Question: When I try to load the following page in IE7 & IE8 I receive an error:
<URL>
The error states: "attribute only valid in v:image inside google's main.js" (see attached)

This is a simple example of what is actually happening in my own application as well. Any idea of how I could resolve this?
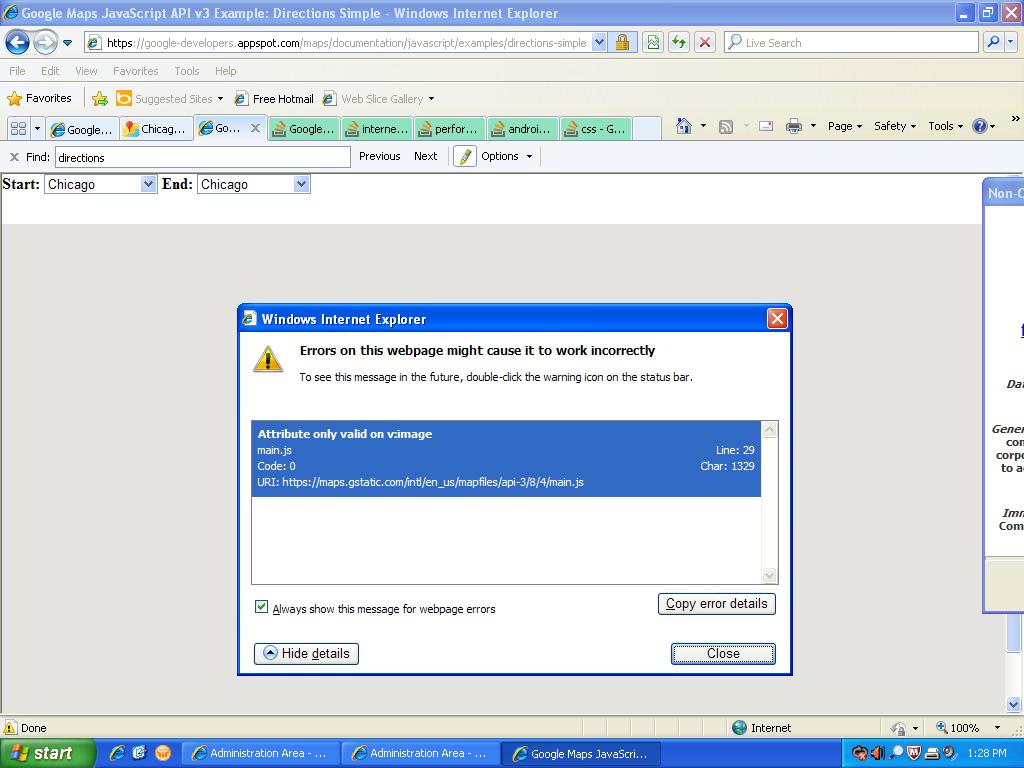
Answer: The posted example works fine for me in ie8. ie has serious caching issues at times, have you tried clearing your temporary files and re-running the example?